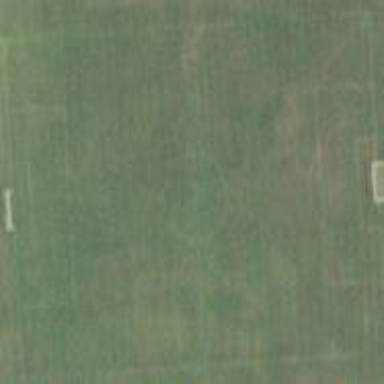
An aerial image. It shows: Soccer pitch for leisureland activities.